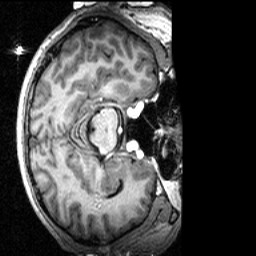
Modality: T1w
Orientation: axial
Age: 21
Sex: male